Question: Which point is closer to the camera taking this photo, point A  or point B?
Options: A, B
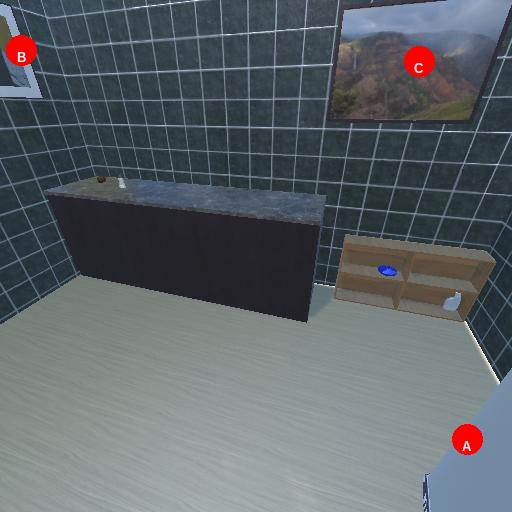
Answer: A